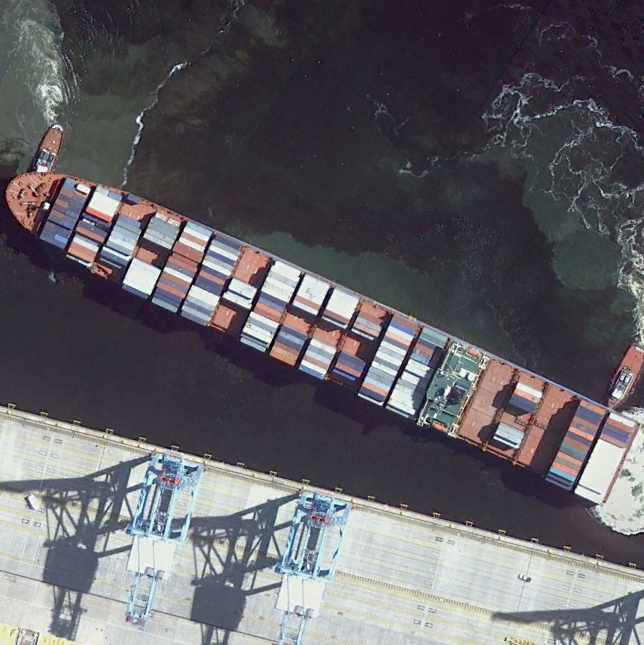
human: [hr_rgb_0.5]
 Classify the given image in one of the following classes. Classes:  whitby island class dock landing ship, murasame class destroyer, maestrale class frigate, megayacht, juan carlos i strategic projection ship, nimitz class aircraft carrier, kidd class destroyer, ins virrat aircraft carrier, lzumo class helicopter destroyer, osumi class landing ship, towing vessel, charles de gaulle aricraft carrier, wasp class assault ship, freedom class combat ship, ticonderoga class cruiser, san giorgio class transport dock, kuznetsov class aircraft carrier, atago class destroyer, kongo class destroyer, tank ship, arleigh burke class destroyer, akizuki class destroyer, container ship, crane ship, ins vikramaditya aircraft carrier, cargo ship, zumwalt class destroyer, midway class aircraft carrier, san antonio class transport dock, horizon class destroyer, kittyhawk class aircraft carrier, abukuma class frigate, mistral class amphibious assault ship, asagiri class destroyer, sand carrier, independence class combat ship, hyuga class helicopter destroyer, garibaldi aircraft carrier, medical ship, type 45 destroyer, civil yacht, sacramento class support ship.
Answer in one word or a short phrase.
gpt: Container ship